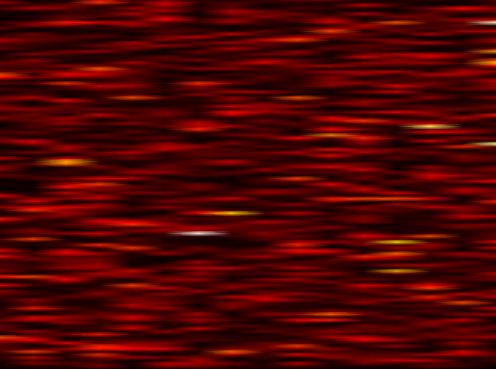
Label: UFMC